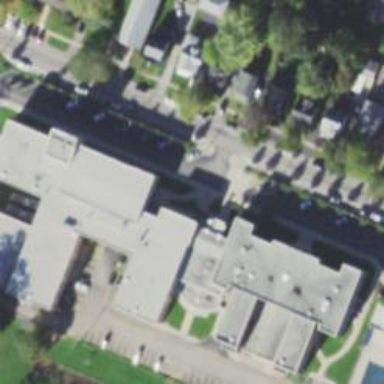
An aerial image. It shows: School building.